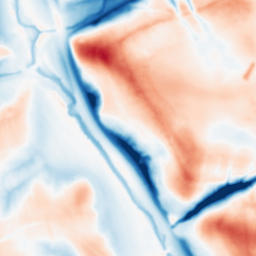
Category: multiscale
Decomposition family: dog_multiscale
Decomposition parameters: sigma_ratio: 1.6
n_scales: 6
base_sigma: 1
Upsampling method: quartic
Upsampling parameters: scale: 2
Upsampling scale: 2